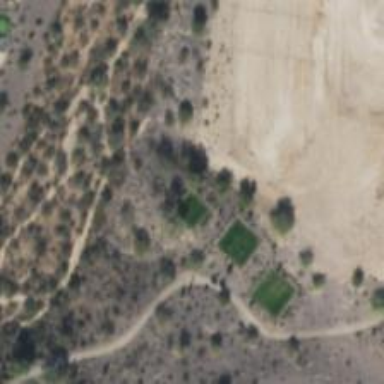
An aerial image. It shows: Grassy area designated as golf tee.